Question: I added image as file and set type as resource (see screenshot)
How do I pull it out as byte array without using resx files, etc?

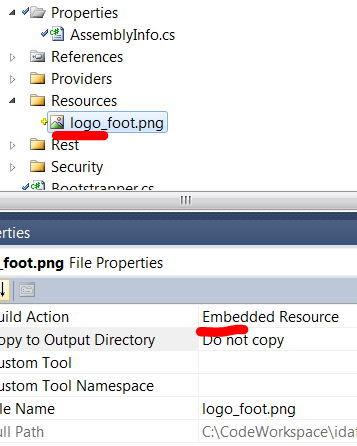
Answer: The process is described in <URL>.
Essentially it requires use of reflection, using the <URL> class.
'''
Stream imageStream =
currentAssembly.GetManifestResourceStream("Resources.logo_foot.png");
'''
See <URL> for details of how to get a 'byte[]' from a 'Stream'.